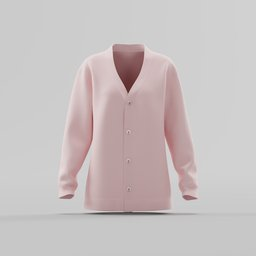
Label: people